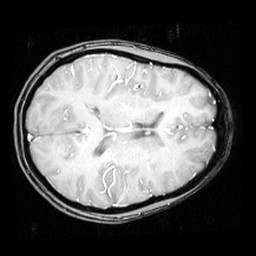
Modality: inplaneT1
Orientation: axial
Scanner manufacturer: ge
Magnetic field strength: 3 T
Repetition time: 0.2 s
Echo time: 0.0036 s